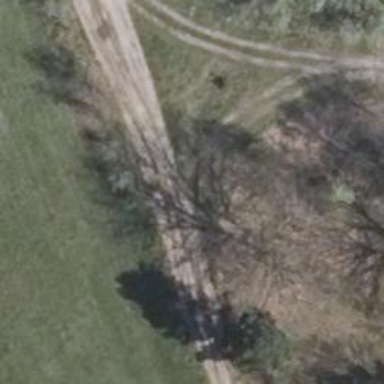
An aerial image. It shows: Sandy track with grade4 tracktype.